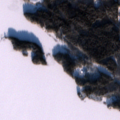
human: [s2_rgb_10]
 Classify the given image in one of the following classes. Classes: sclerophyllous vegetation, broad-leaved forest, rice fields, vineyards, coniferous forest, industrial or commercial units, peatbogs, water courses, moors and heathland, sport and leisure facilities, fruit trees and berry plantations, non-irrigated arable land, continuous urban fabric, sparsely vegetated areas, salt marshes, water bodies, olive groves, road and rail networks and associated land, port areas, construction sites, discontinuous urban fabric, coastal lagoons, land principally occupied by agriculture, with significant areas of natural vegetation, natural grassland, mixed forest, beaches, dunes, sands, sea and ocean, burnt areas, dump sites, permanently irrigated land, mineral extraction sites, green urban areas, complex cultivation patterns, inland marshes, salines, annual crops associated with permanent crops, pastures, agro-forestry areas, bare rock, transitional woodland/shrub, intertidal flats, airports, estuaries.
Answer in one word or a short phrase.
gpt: land principally occupied by agriculture, with significant areas of natural vegetation, mixed forest, water bodies